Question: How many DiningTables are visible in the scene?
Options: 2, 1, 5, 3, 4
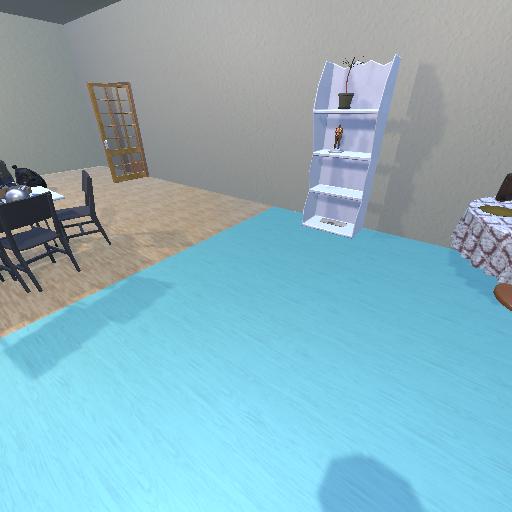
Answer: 2